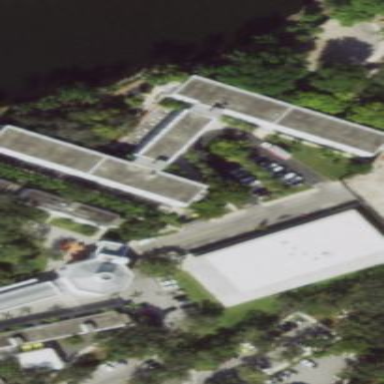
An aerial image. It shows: Dormitory building.